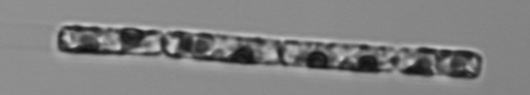
Label: Guinardia_delicatula